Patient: sex F, age 53
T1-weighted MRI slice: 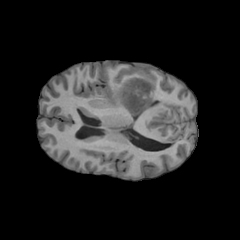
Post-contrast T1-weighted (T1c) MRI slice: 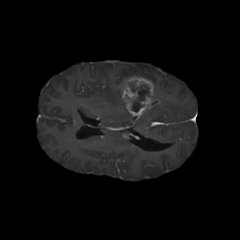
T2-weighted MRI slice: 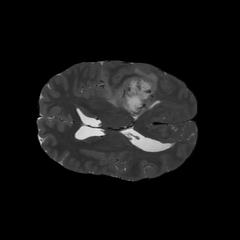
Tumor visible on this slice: yes
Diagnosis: Glioblastoma, IDH-wildtype
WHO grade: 4